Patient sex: M
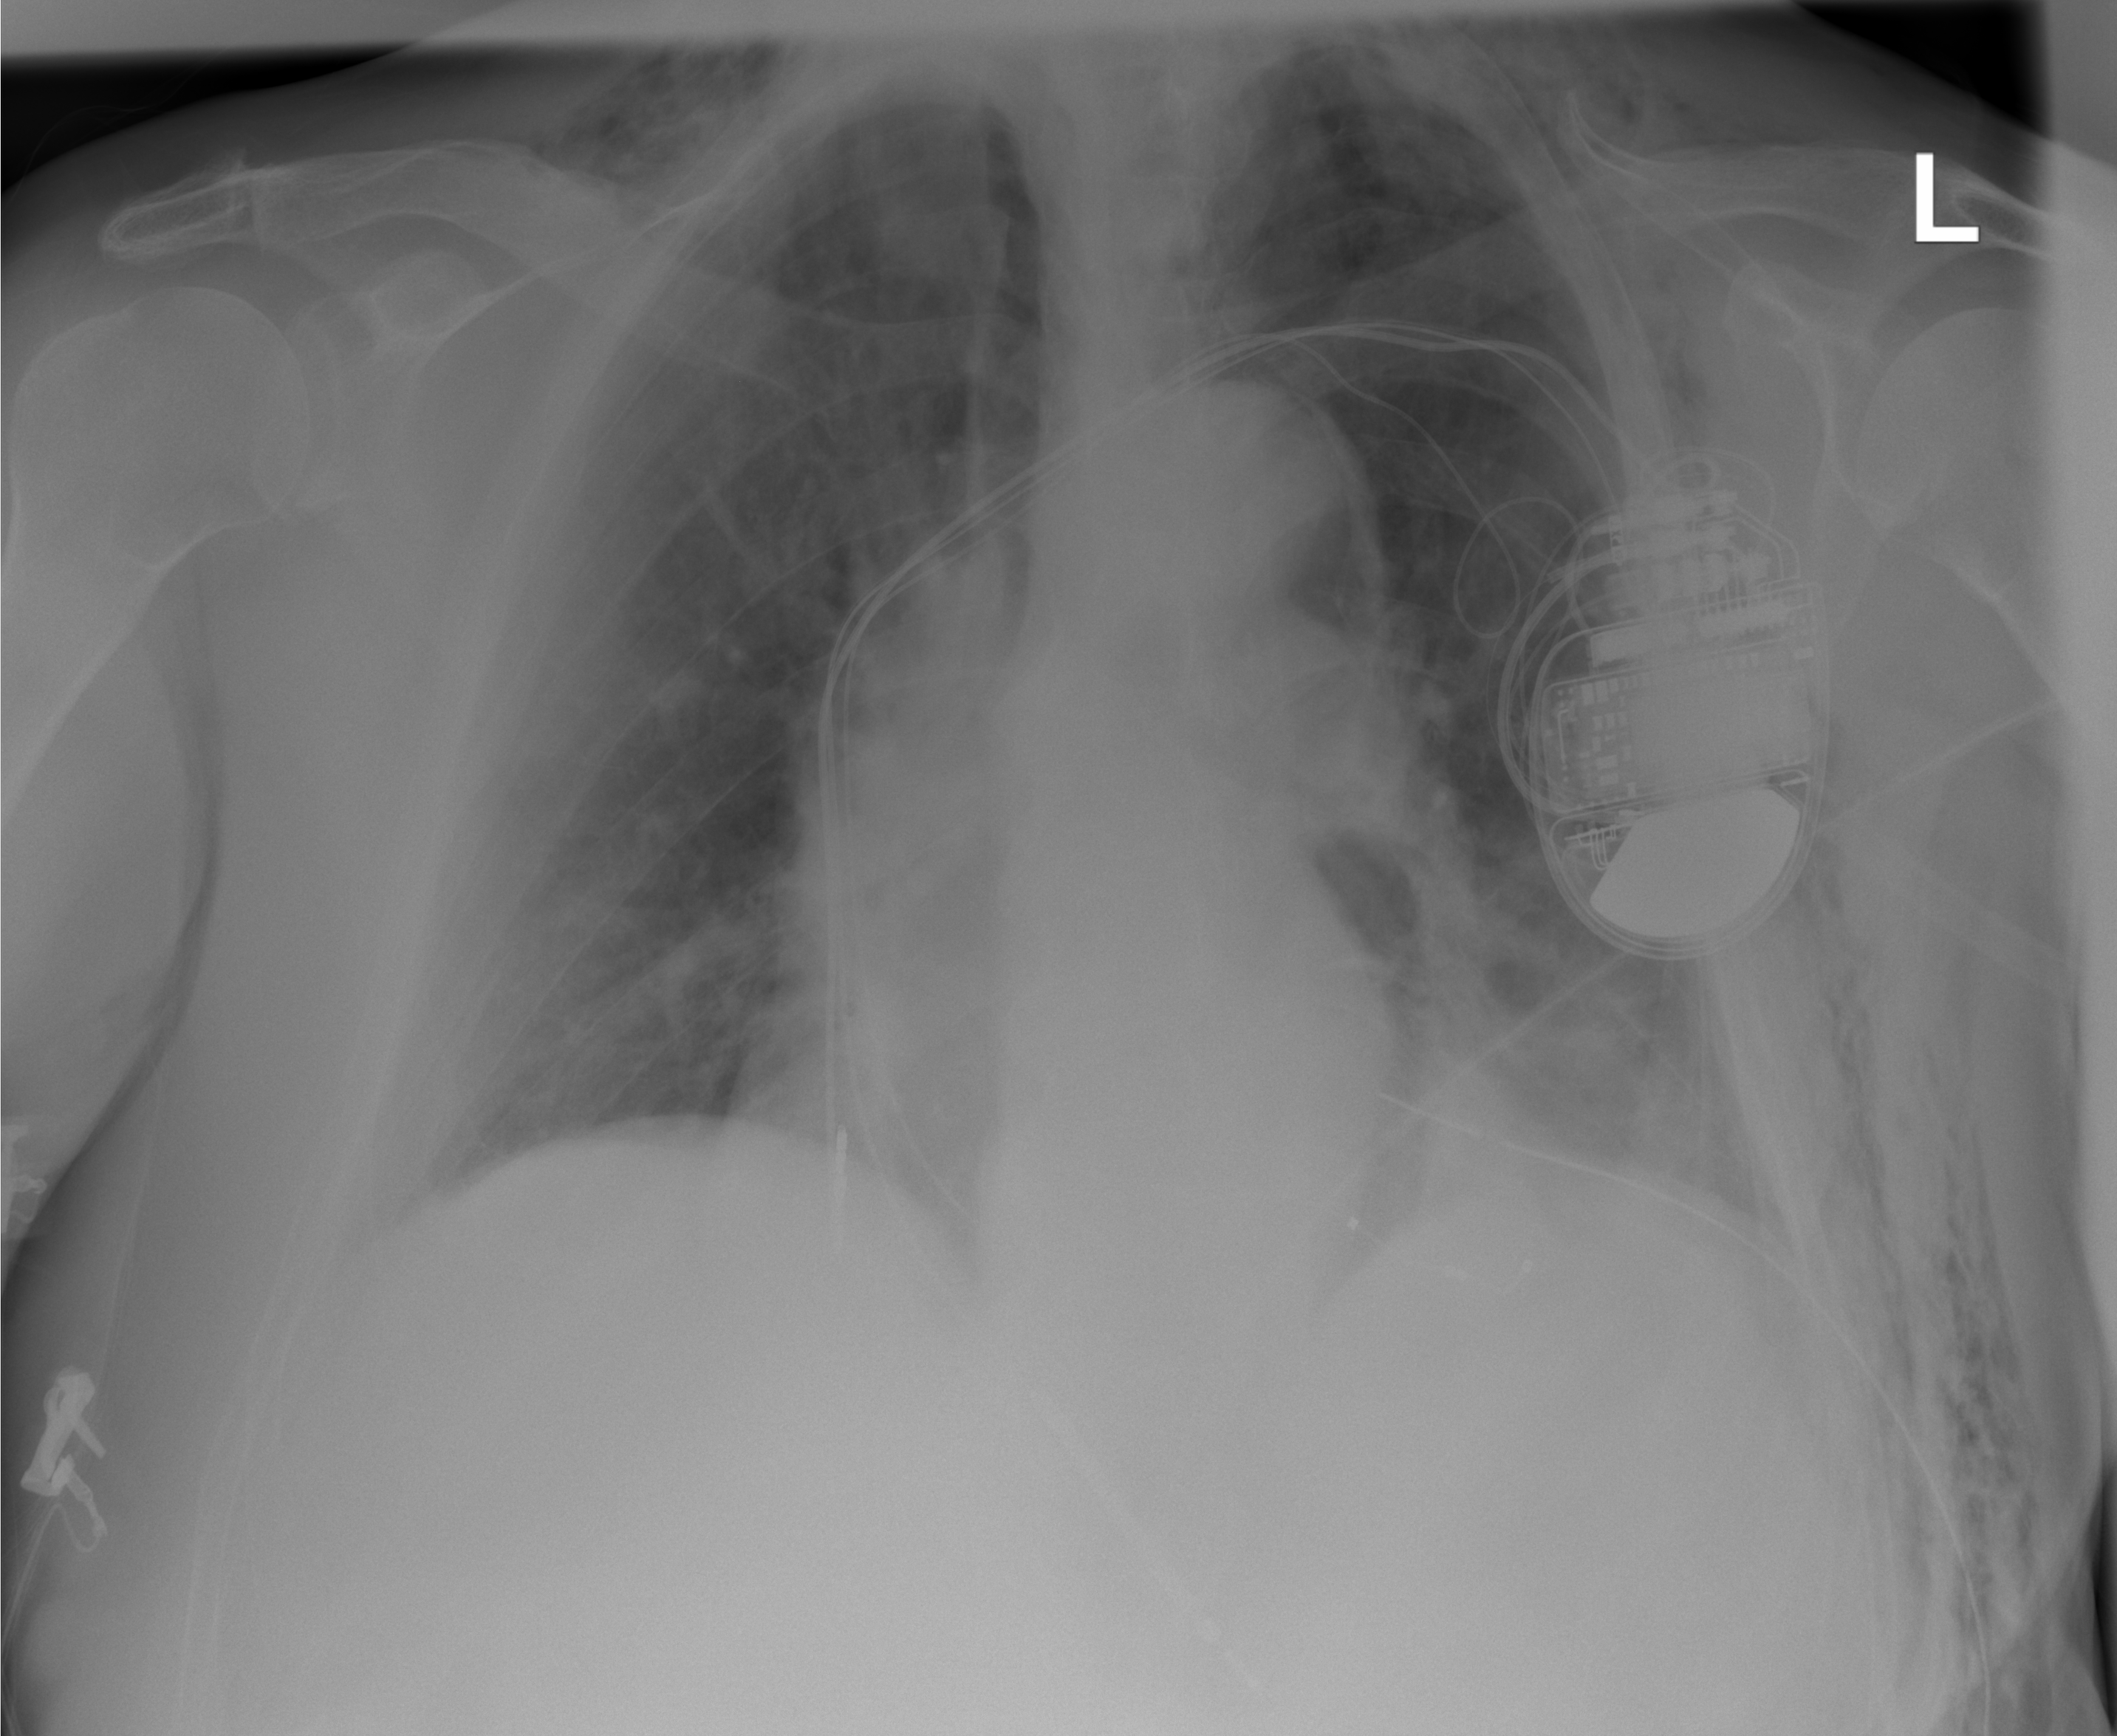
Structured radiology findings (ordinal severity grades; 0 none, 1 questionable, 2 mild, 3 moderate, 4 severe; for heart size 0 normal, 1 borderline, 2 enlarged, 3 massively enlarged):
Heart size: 0
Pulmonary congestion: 2
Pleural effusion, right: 0
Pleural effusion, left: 1
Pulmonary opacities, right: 1
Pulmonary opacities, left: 0
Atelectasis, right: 0
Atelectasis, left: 1